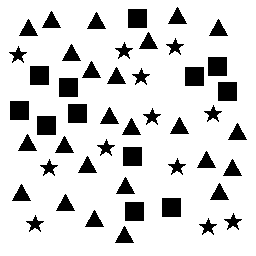
Squares: 12
Triangles: 24
Stars: 12
Total shapes: 48